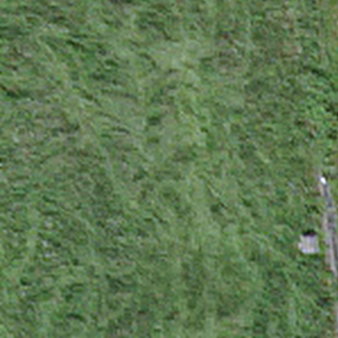
Label: other